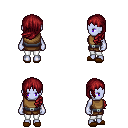
a pixel art fantasy rpg character, female body template, dark elf, purple skin, leather chest armor, white pants, brunette left-swept hairstyle, brown slippers, four views (front, back, left, right), 2x2 character sprite sheet, small pixel art, hard edges, no anti-aliasing